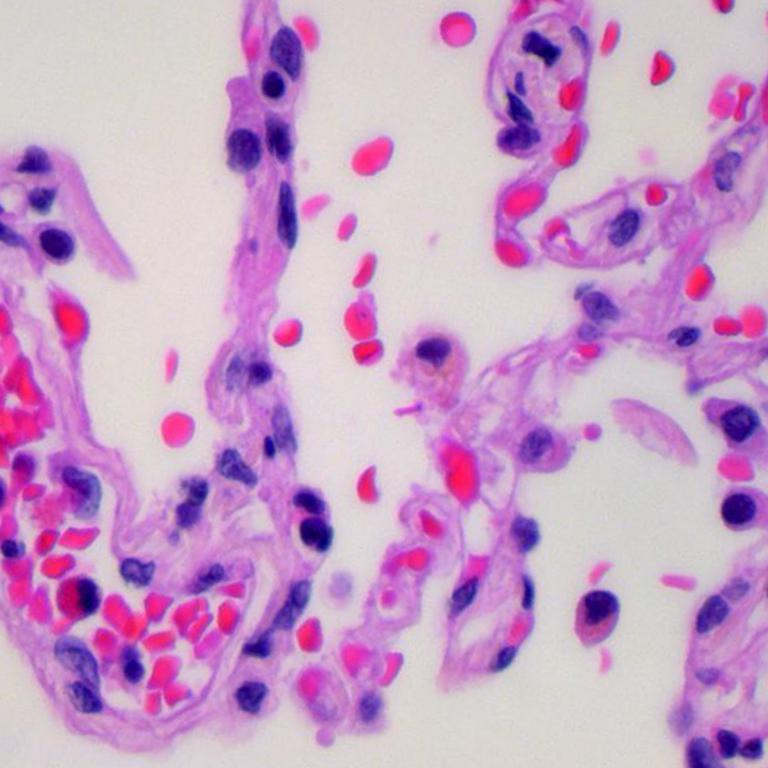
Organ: lung
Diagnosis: benign